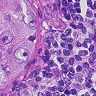
Metastatic tissue present: yes